Question: I'm using the cron job to run a php file that will update a text file.

the cron.php file contain
'''
<?php
echo date('l jS \of F Y h:i:s A');
$content = "some text here ".date('l jS \of F Y h:i:s A')."
";
$fp = fopen("myText.txt","wb");
fwrite($fp,$content);
fclose($fp);
'''
I receive email every min contain the date. for here every things is cool.
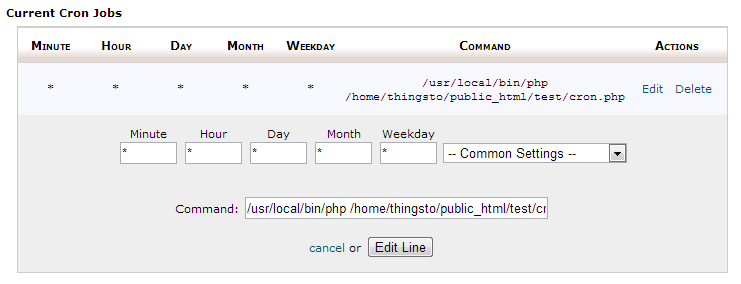
Answer: File paths are relative to the . This is not necessarily the same as the directory that the PHP file is in. '"myText.txt"' may well refer to '/myText.txt' (the root directory) when executed as cron job without explicit working directory set, to which your script has no access rights.
Use like '"/home/thingsto/.../myText.txt"', or '__DIR__ . '/myText.txt''.